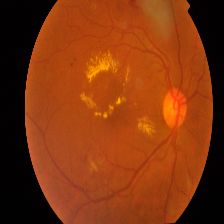
Diabetic retinopathy grade: Proliferative DR